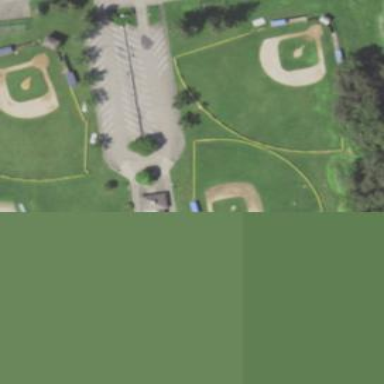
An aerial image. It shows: Baseball pitch for leisure land.